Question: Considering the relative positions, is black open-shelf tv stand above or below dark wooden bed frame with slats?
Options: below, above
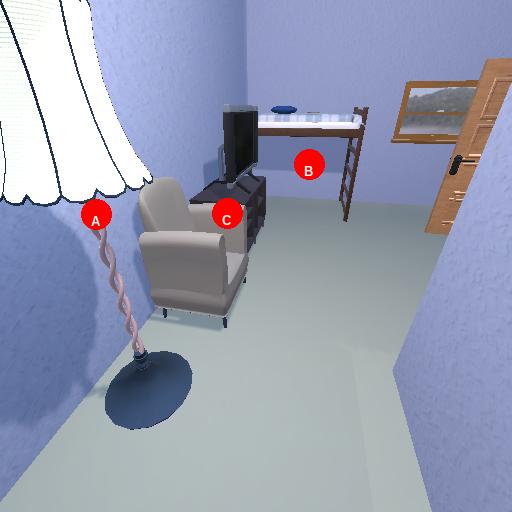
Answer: below